Aerial crown-view tile of a tropical tree (Barro Colorado Island, Panama), acquired 20250124:
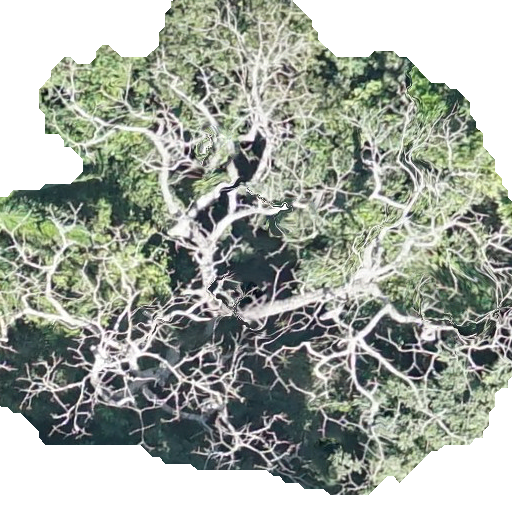
Species: Ceiba pentandra
GBIF accepted scientific name: Ceiba pentandra
Crown area: 309.346 m²